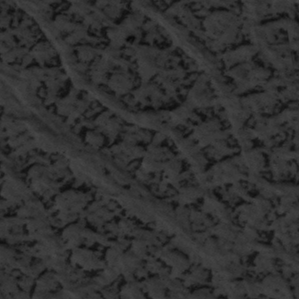
Label: frost